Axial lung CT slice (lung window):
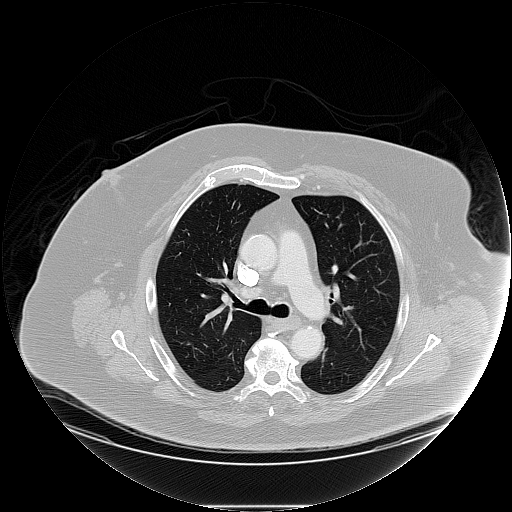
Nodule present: no